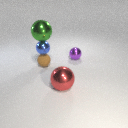
small brown rubber sphere behind large red metal sphere